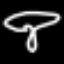
Label: mushroom